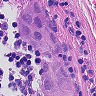
Metastatic tissue present: yes